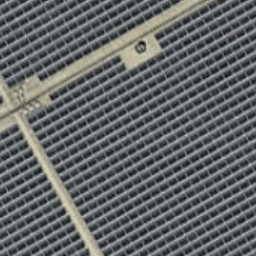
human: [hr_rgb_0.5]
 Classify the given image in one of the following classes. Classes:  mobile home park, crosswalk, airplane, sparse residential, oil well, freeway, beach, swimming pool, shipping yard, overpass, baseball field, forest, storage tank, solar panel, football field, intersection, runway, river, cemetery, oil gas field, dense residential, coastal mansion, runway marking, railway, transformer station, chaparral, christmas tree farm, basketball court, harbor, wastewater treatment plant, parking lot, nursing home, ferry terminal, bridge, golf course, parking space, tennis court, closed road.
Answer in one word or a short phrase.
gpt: solar panel